Question: Visual Studio 2008 is not rendering right on window resize or maximize.
This happens a lot -- It's very annoying.
(Note I blurred the code, that's usually fine, but the code pane keeps the previous size while the rest of the window resizes.
Also, SSMS does the same thing and I know they are build on the same technology.

EDIT: I'm on Windows 7 x64 Professional.
Visual Studio 2008 Professional with resharper 5.
Doing some googling, it seems the problem might be related to an nVidia graphics driver.
That doesn't really make sense to me though, it's just 2D standard winforms isn't it?
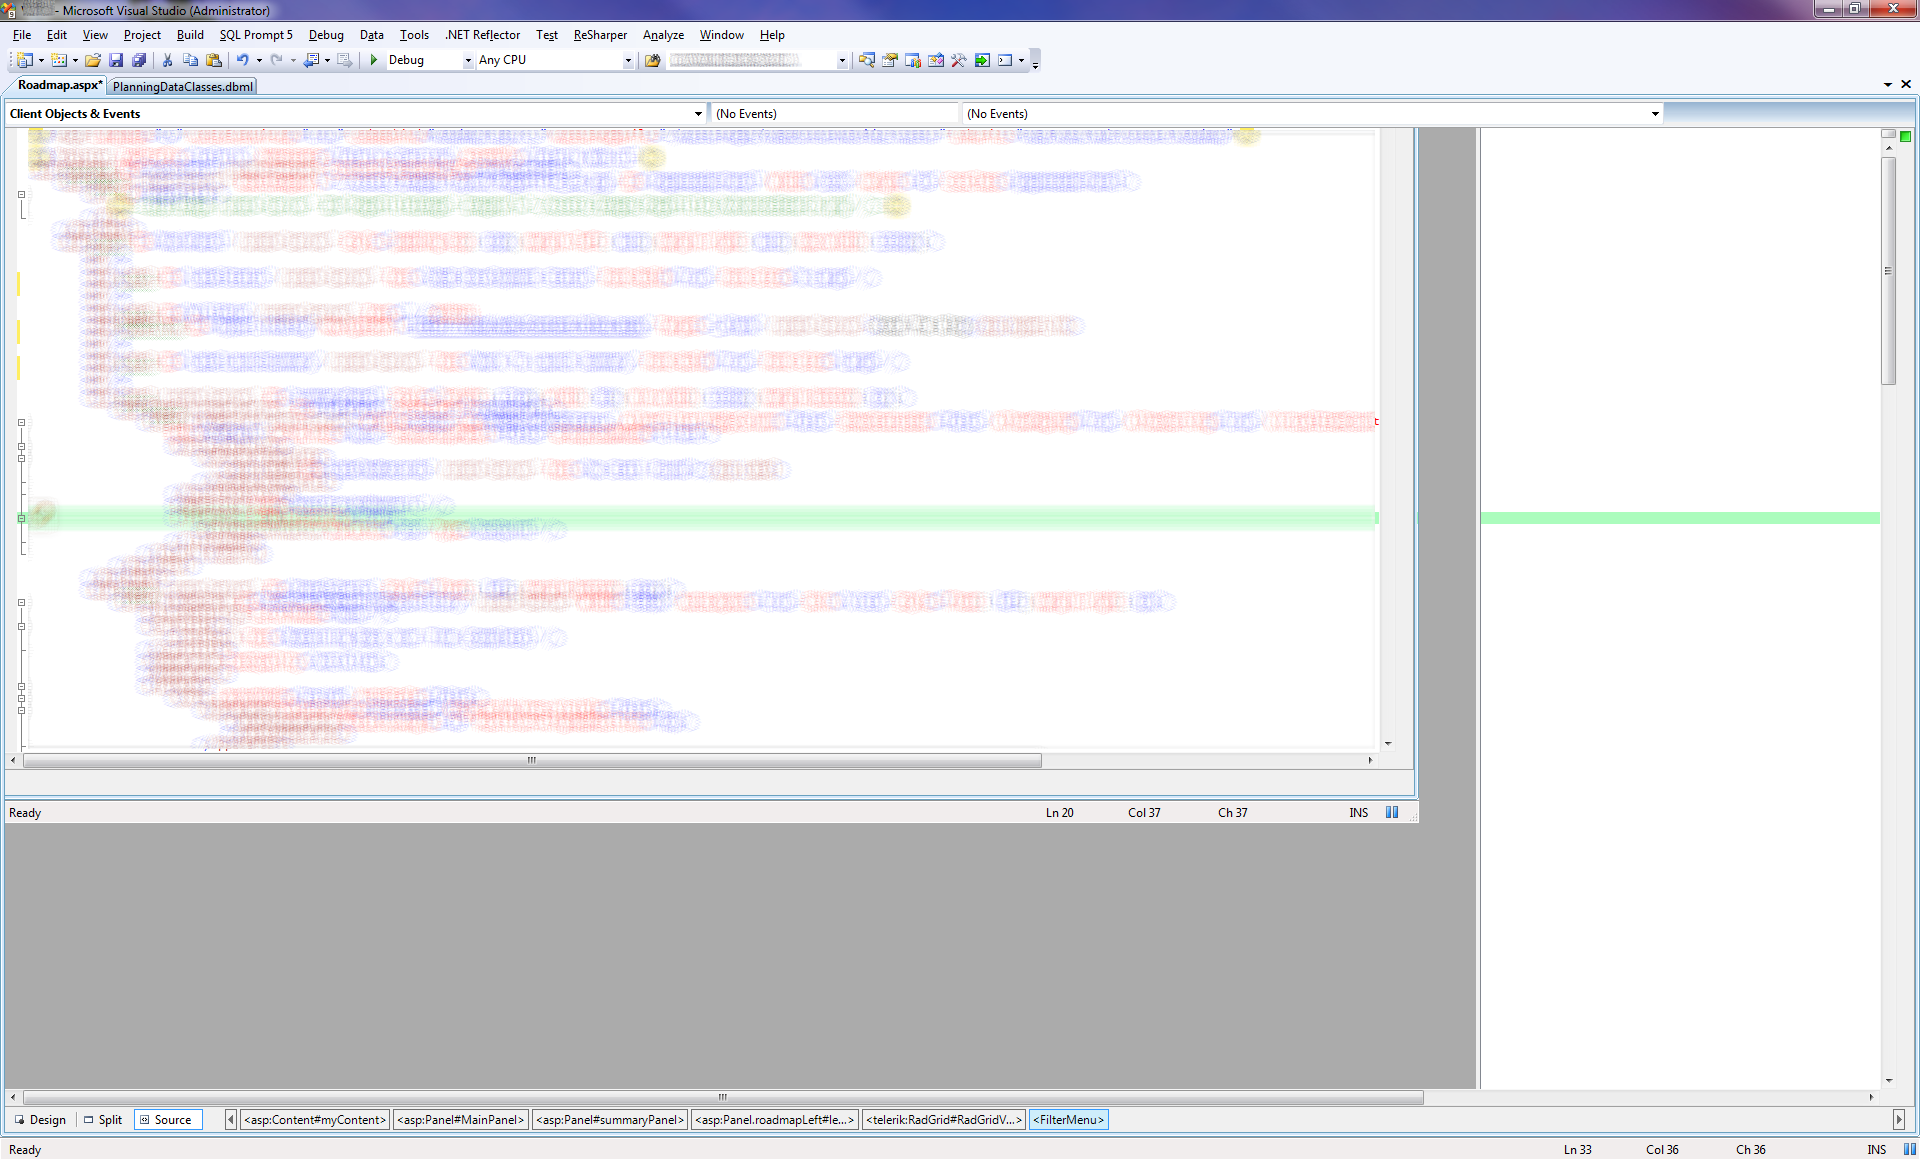
Answer: Newer versions of Visual Studio do use the graphics card for rendering, and the Aero theme (which you have enabled) uses it as well.
I suspect two possibilities: either a buggy combination of extensions or a combination of extension and buggy graphics card driver. If this does not happen in any other applications using the Visual Studio shell (i.e. Sql Server Studio), I would try disabling your extensions, starting with ReSharper. I would suggest upgrading to the latest version of ReSharper.
As a workaround, you can resize the window by dragging it to full screen.